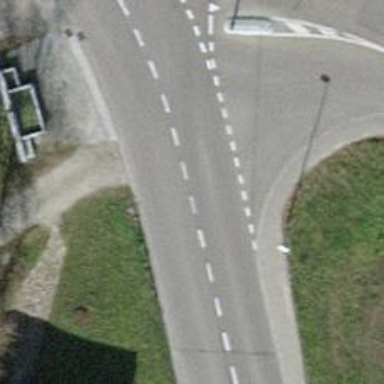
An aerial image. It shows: Tertiary road with asphalt surface.